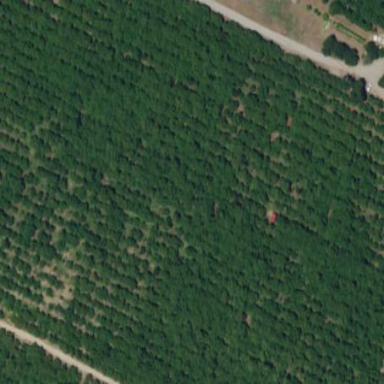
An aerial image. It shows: Orchard.